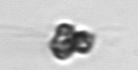
Label: Corymbellus